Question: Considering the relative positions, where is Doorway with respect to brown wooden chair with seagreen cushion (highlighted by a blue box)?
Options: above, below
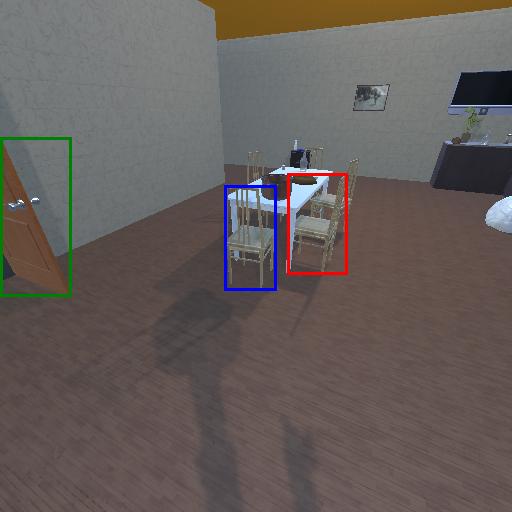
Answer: above